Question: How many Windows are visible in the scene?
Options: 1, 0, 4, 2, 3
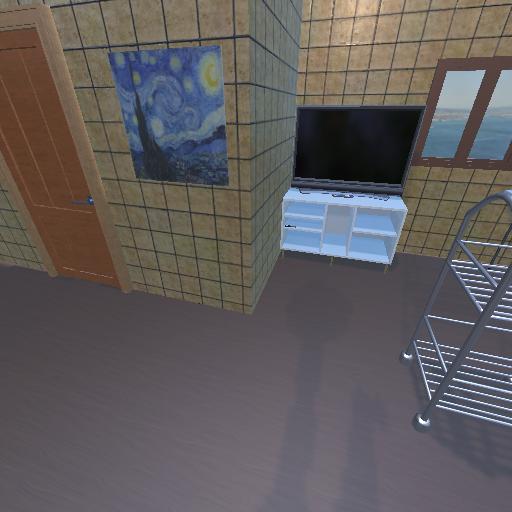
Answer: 1